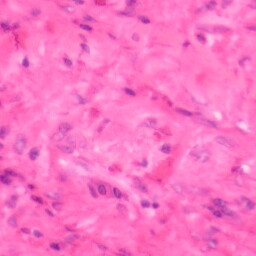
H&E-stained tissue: Colon